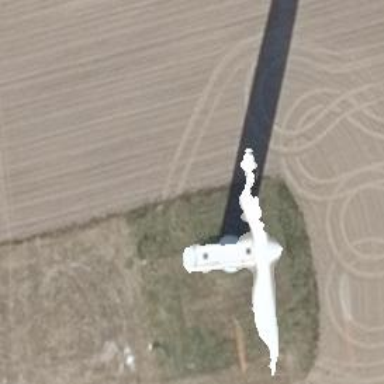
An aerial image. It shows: Wind turbine generator made by Vestas. The generator utilizes wind as its power source and belongs to the horizontal axis type.